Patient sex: F
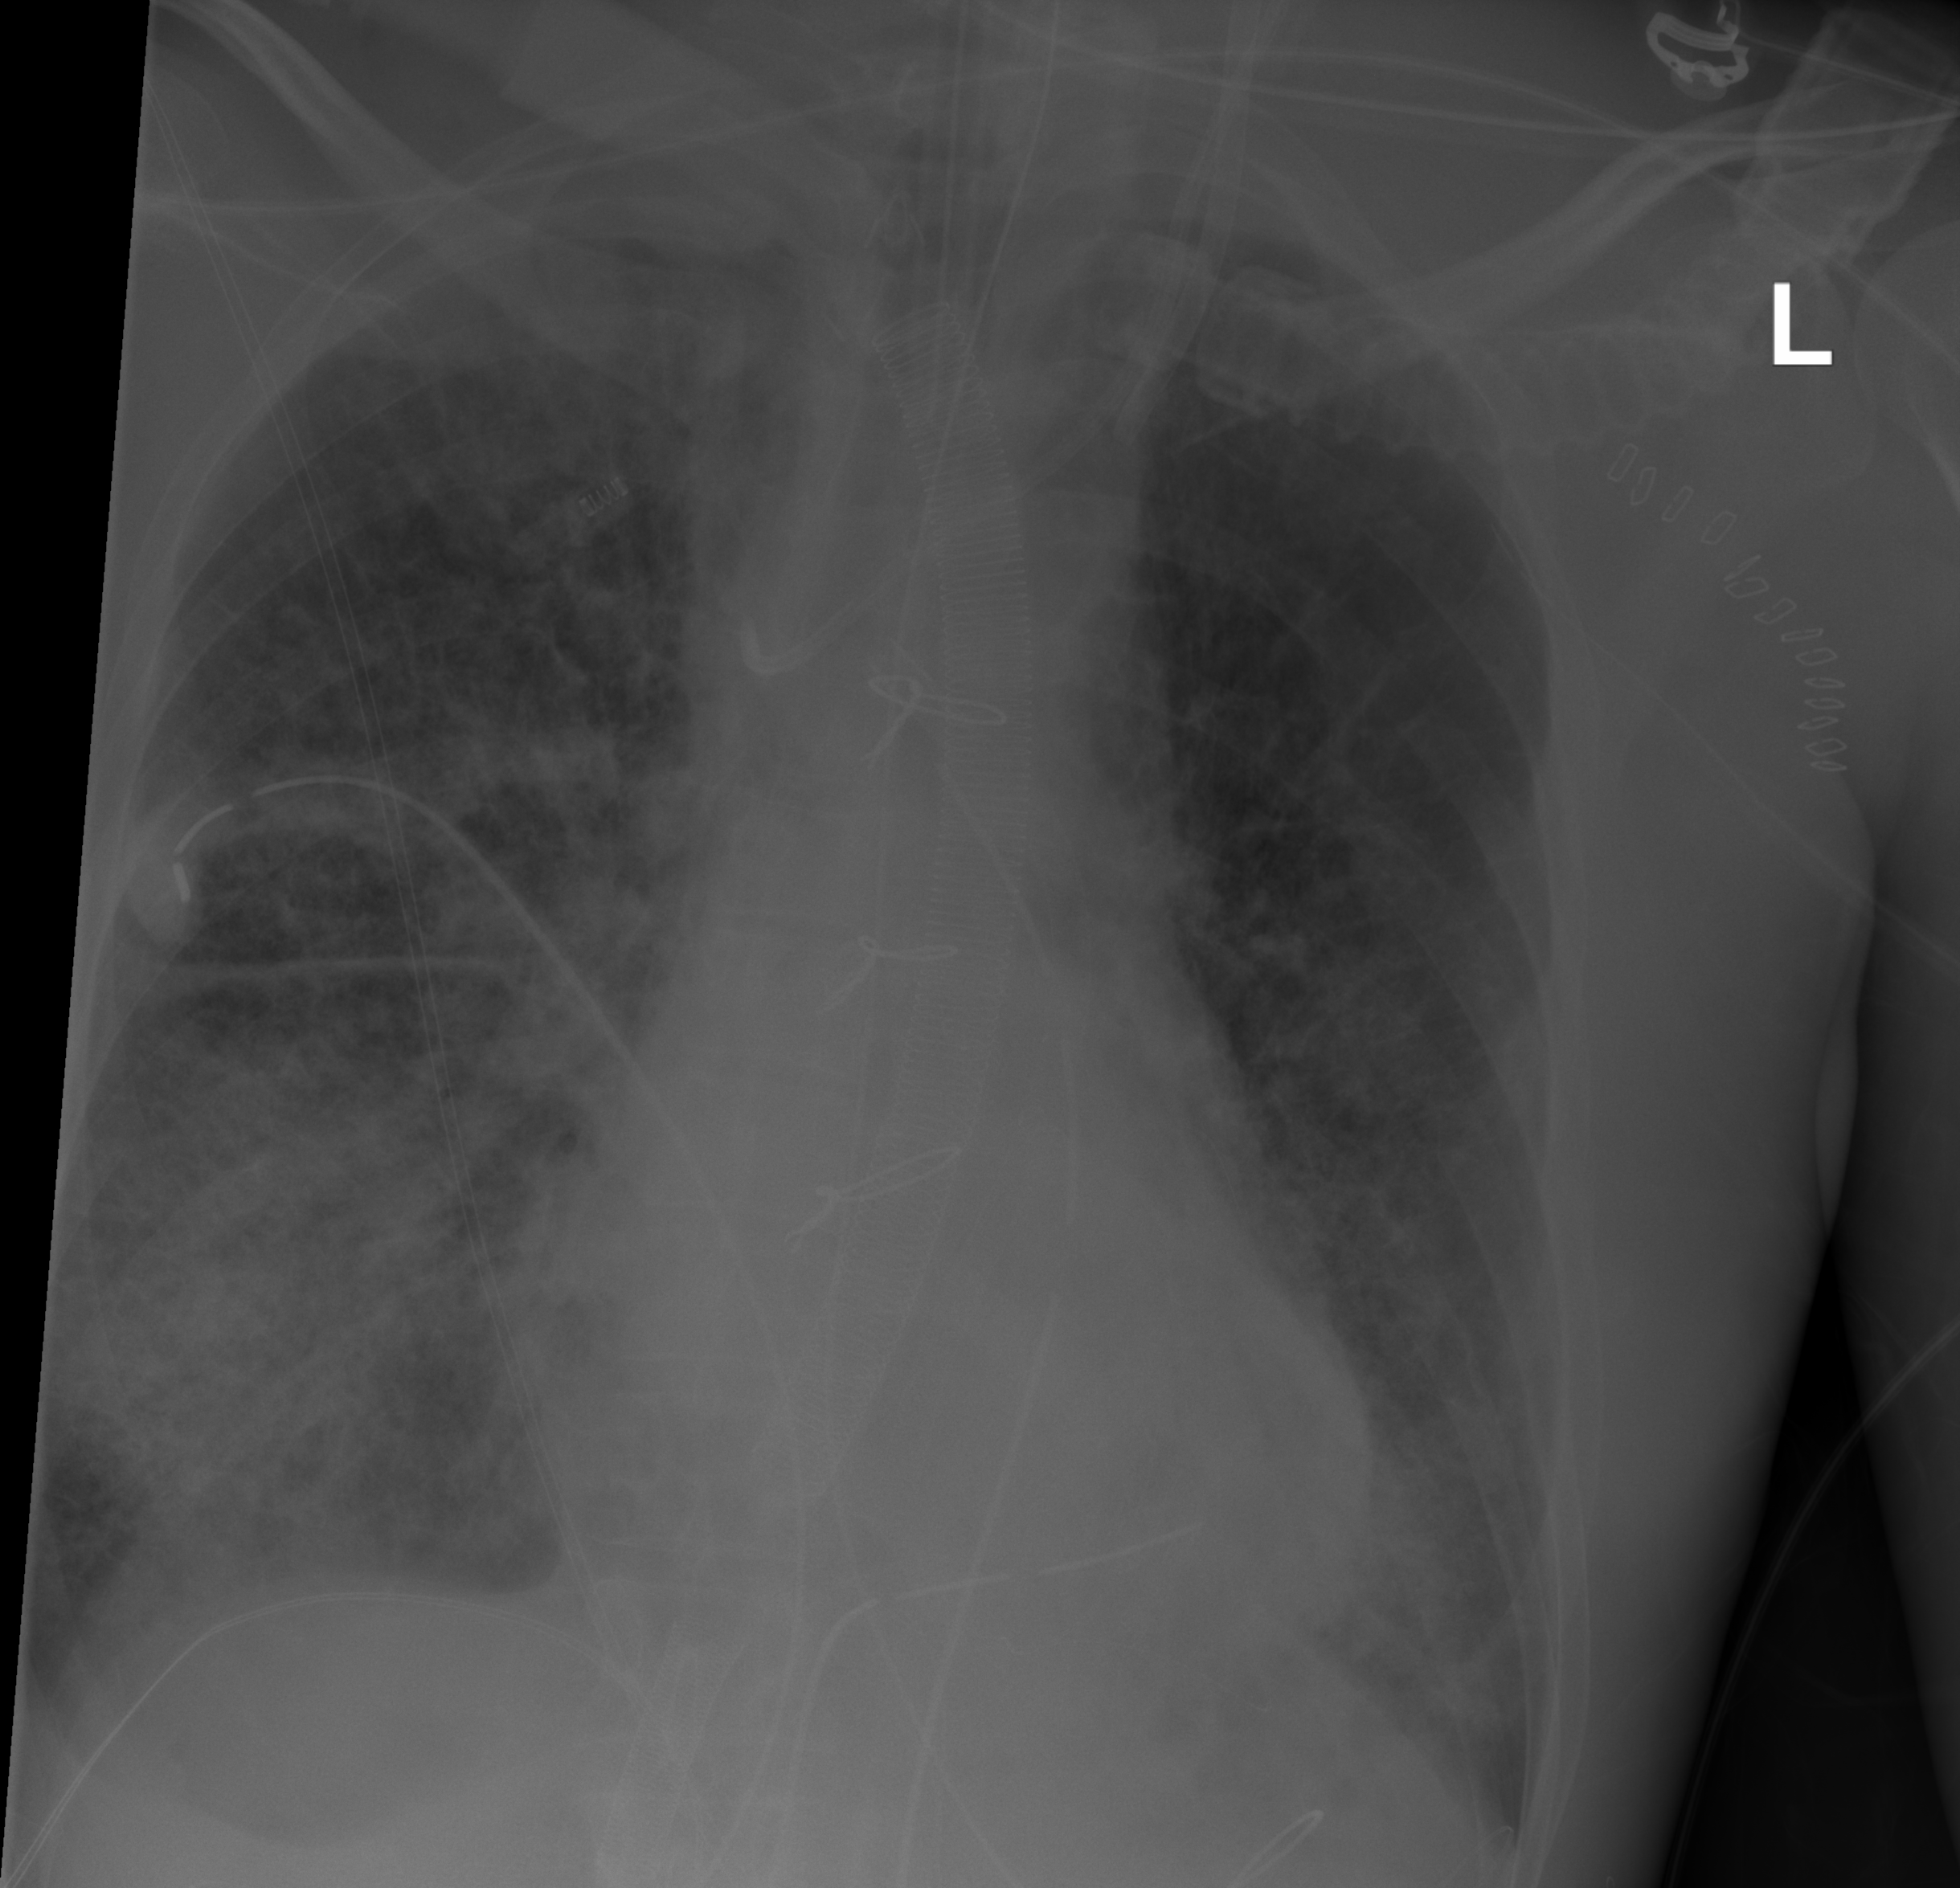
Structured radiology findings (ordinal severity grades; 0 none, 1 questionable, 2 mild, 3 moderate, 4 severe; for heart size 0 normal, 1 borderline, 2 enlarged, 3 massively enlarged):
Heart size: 1
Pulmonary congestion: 3
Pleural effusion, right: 0
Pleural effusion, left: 0
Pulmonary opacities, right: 2
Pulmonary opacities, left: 2
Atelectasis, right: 3
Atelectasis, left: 2